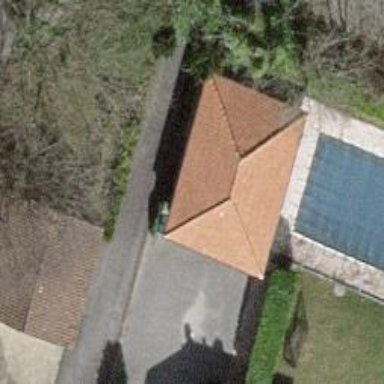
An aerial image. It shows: View of roof of building.